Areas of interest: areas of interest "Zhifu Bay Square"
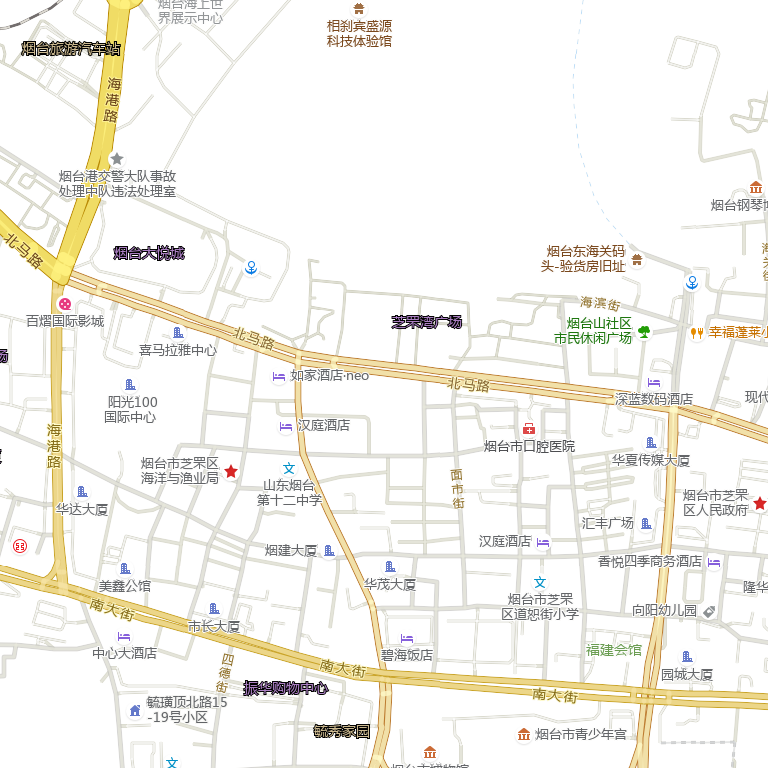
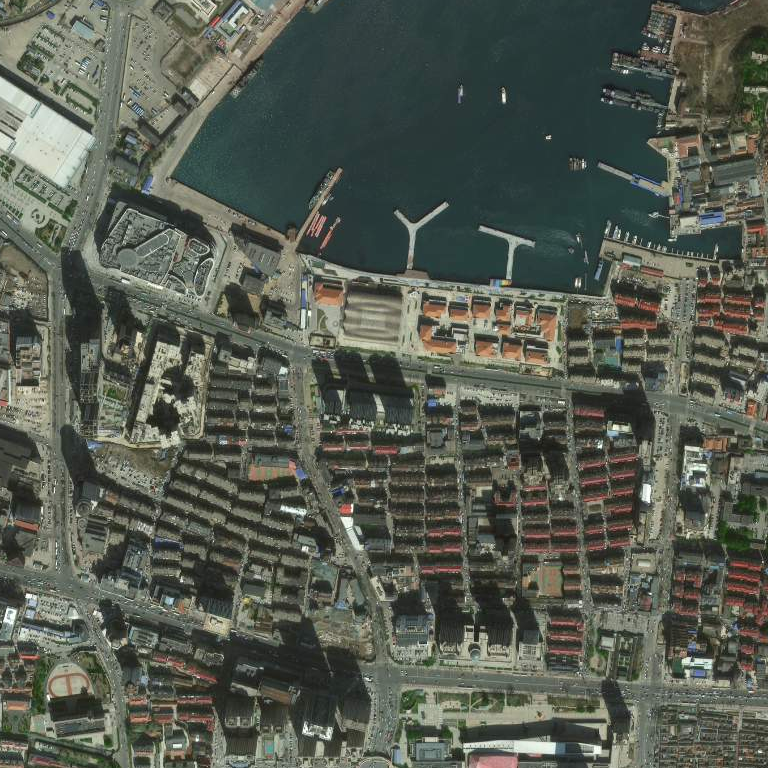